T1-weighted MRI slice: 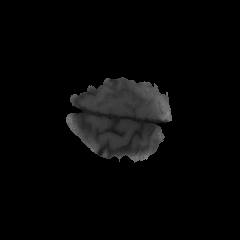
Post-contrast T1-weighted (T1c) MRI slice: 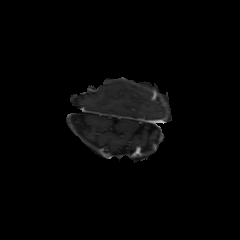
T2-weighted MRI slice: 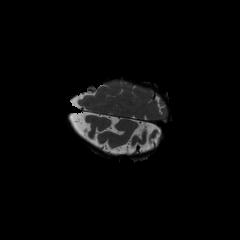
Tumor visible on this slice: no